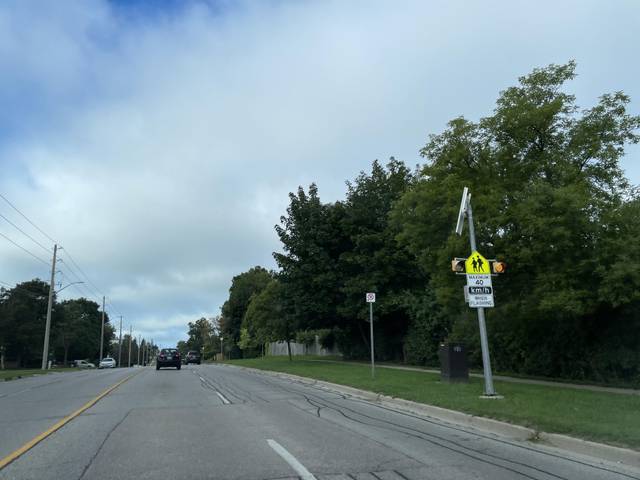
Region: Canada
Coordinates: 43.536, -80.284